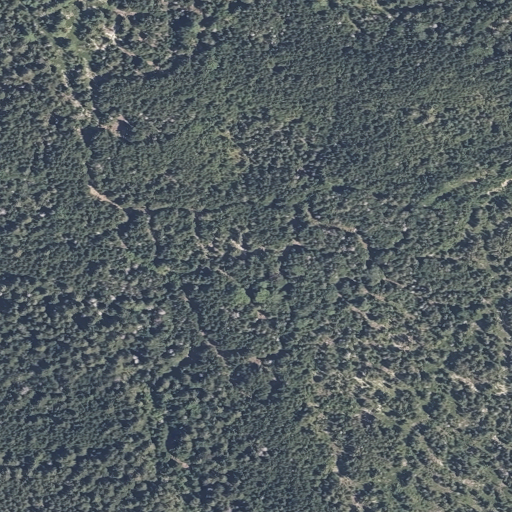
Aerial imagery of cape in Maine named Schoodic Peninsula containing evergreen forest, grassland, woody wetlands, and open water